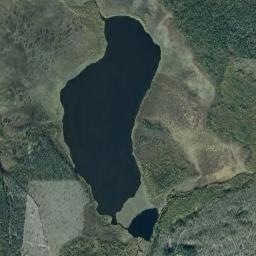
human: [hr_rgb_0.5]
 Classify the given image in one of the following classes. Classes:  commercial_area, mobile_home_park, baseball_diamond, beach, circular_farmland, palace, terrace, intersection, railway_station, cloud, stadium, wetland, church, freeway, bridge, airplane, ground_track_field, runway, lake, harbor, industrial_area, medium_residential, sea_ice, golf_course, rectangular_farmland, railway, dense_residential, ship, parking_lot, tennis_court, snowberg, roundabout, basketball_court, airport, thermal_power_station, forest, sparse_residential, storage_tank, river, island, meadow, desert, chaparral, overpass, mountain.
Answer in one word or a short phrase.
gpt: lake